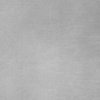
Label: dusty